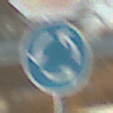
Verkehrszeichen: Kreisverkehr
Zusatzzeichen oben: Stop
Umgebung: Outdoor, Suburban
Tageszeit: MorningAfternoon
Wetter: PartlyCloudy
Licht: Natural
Jahreszeit: NotSpecified
Kontrast: HighContrast